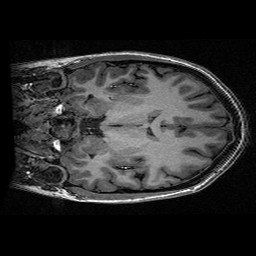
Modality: T1w
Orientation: coronal
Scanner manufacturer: ge
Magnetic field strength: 3 T
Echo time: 0.00318 s